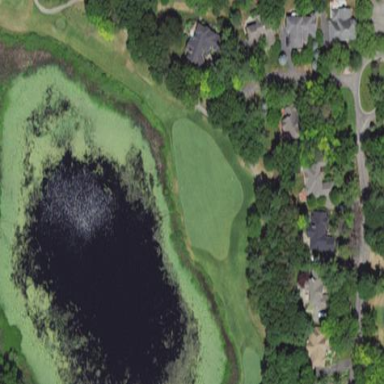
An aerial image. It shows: Water hazard on golf course. The hazard is natural water feature.